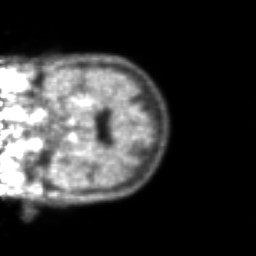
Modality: PET
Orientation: coronal
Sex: female
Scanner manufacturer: ge